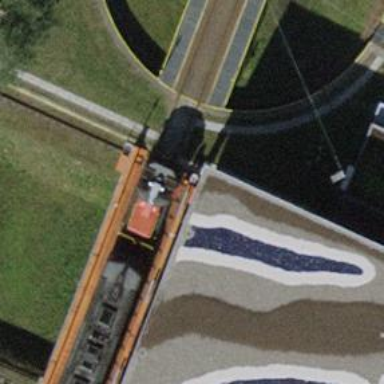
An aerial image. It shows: Railway yard with one track in service.